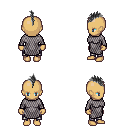
a pixel art fantasy rpg character, female body template, human, tanned skin, chain mail, metal pants, gray mohawk hairstyle, four views (front, back, left, right), 2x2 character sprite sheet, small pixel art, hard edges, no anti-aliasing